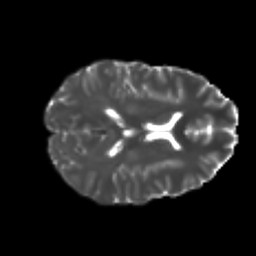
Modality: T2w
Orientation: axial
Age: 22
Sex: female
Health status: healthy
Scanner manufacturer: philips
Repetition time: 7.384 s
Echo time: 0.08599 s